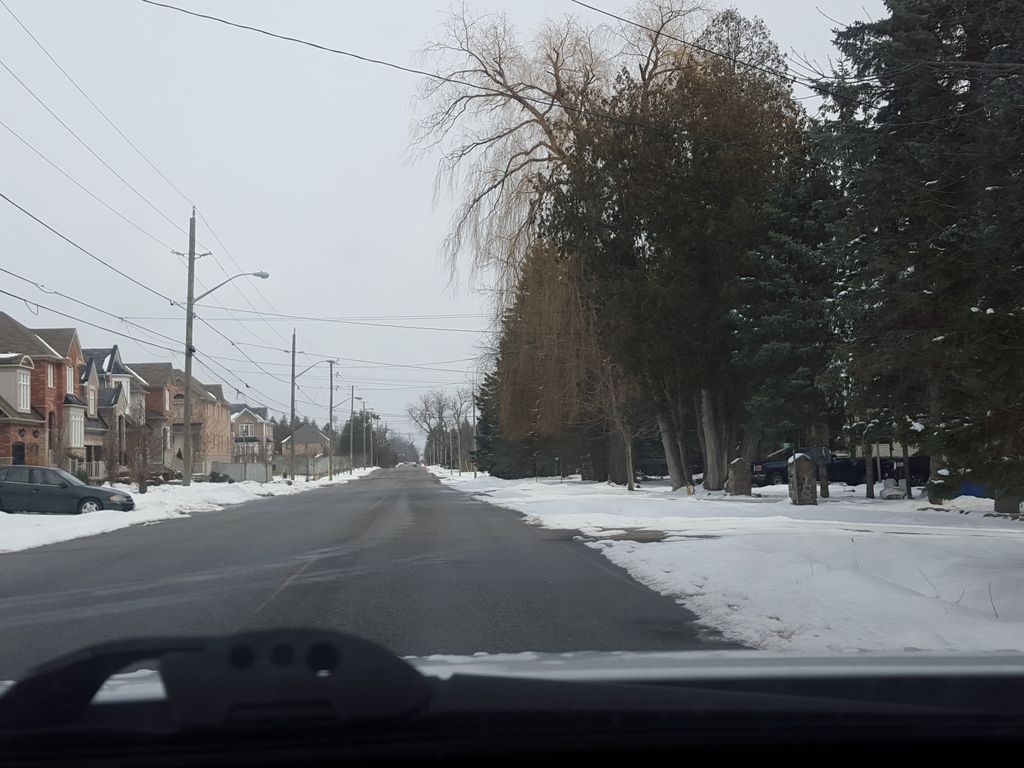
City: toronto